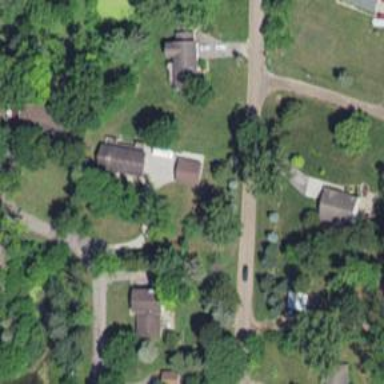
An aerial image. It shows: Driveway.